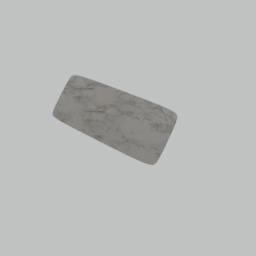
Label: furniture